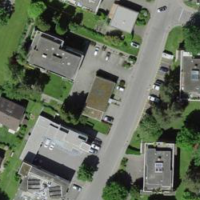
EUNIS habitat code: 55
Species observed at this site:
Leontopodium nivale